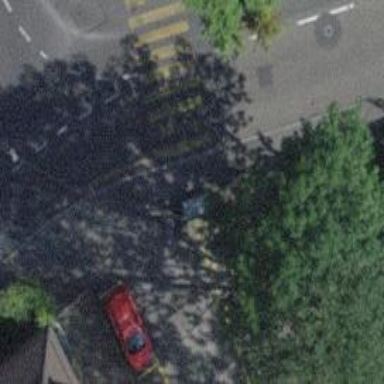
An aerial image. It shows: Kerb serving as barrier.